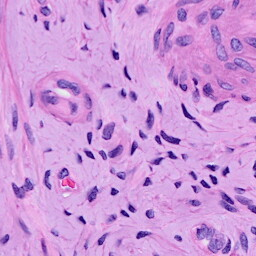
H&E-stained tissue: Cervix